Question: i have a bunch of CD's that contain a bunch of artwork. I want to display a thumb image of each CD on a webpage and for that i need to pick just one image out of the many artwork that exist for that CD...
The query selects all of the artwork and i group by position and want to pick the first one. I don't no how to pick just the first image FOR EACH RECORD after i've order them...
The query is as following:
'''
SELECT release_artwork.release_id, release_artwork.position, artwork.small_filename, artwork.small_width, artwork.small_height
FROM release_artwork
JOIN artwork ON artwork.artwork_id = release_artwork.artwork_id
ORDER BY release_artwork.position
'''

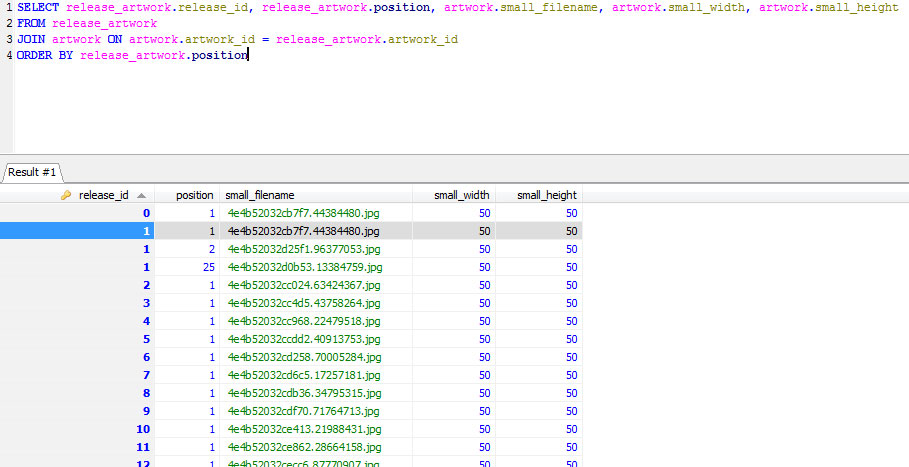
Answer: I don't have a MySQL instance handy, but this should work - just define an inline table to hold the minimums, then join to that.
'''
SELECT release_artwork.release_id, release_artwork.position, artwork.small_filename, artwork.small_width, artwork.small_height
FROM
release_artwork
inner JOIN artwork ON artwork.artwork_id = release_artwork.artwork_id
inner join
(
SELECT
ra.release_id as release_id
,min(ra.position) as rap
FROM
release_artwork ra
group by
ra.release_id
) mins
on mins.release_id = release_artwork.release_id
and mins.rap = release_artwork.position
ORDER BY
release_artwork.release_id
'''